Field crop: maize
Growth stage: 2
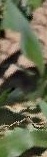
Species: maize